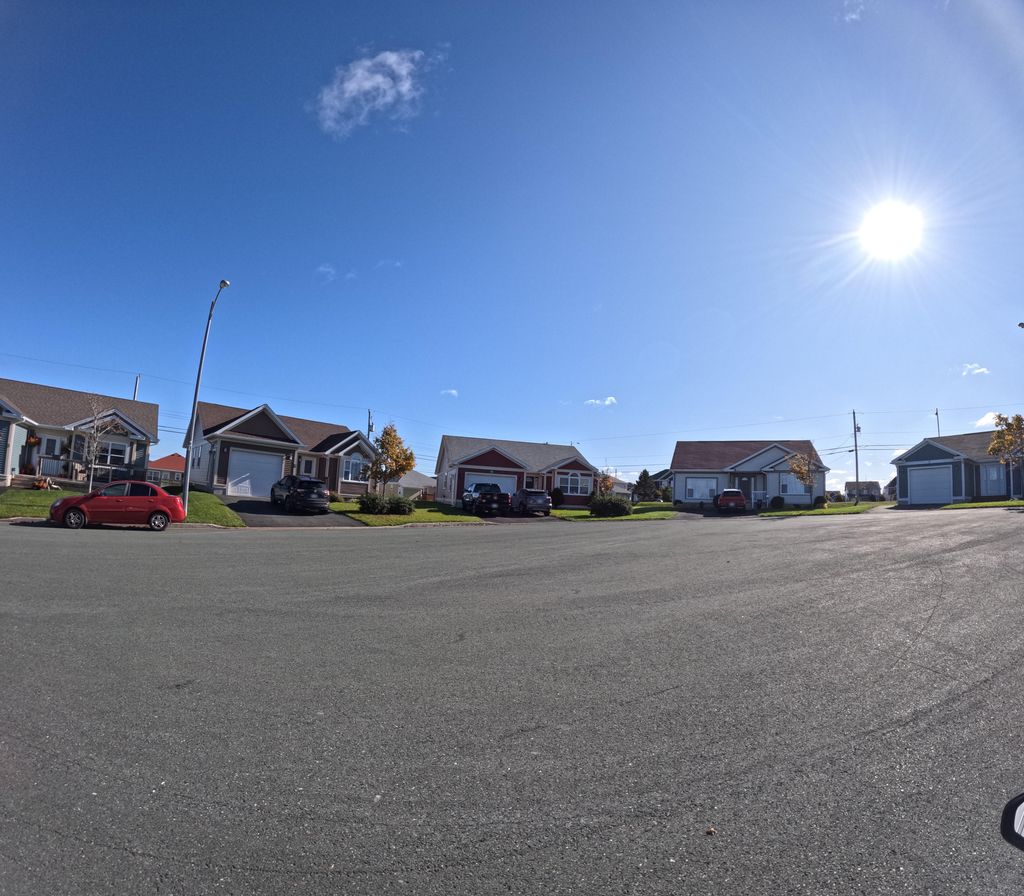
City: st_johns